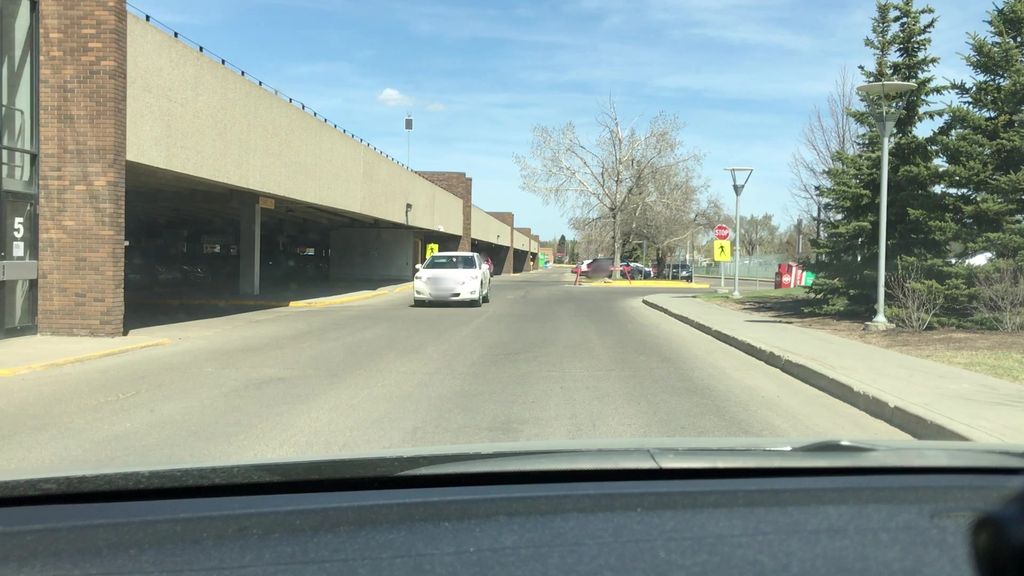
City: edmonton